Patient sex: M
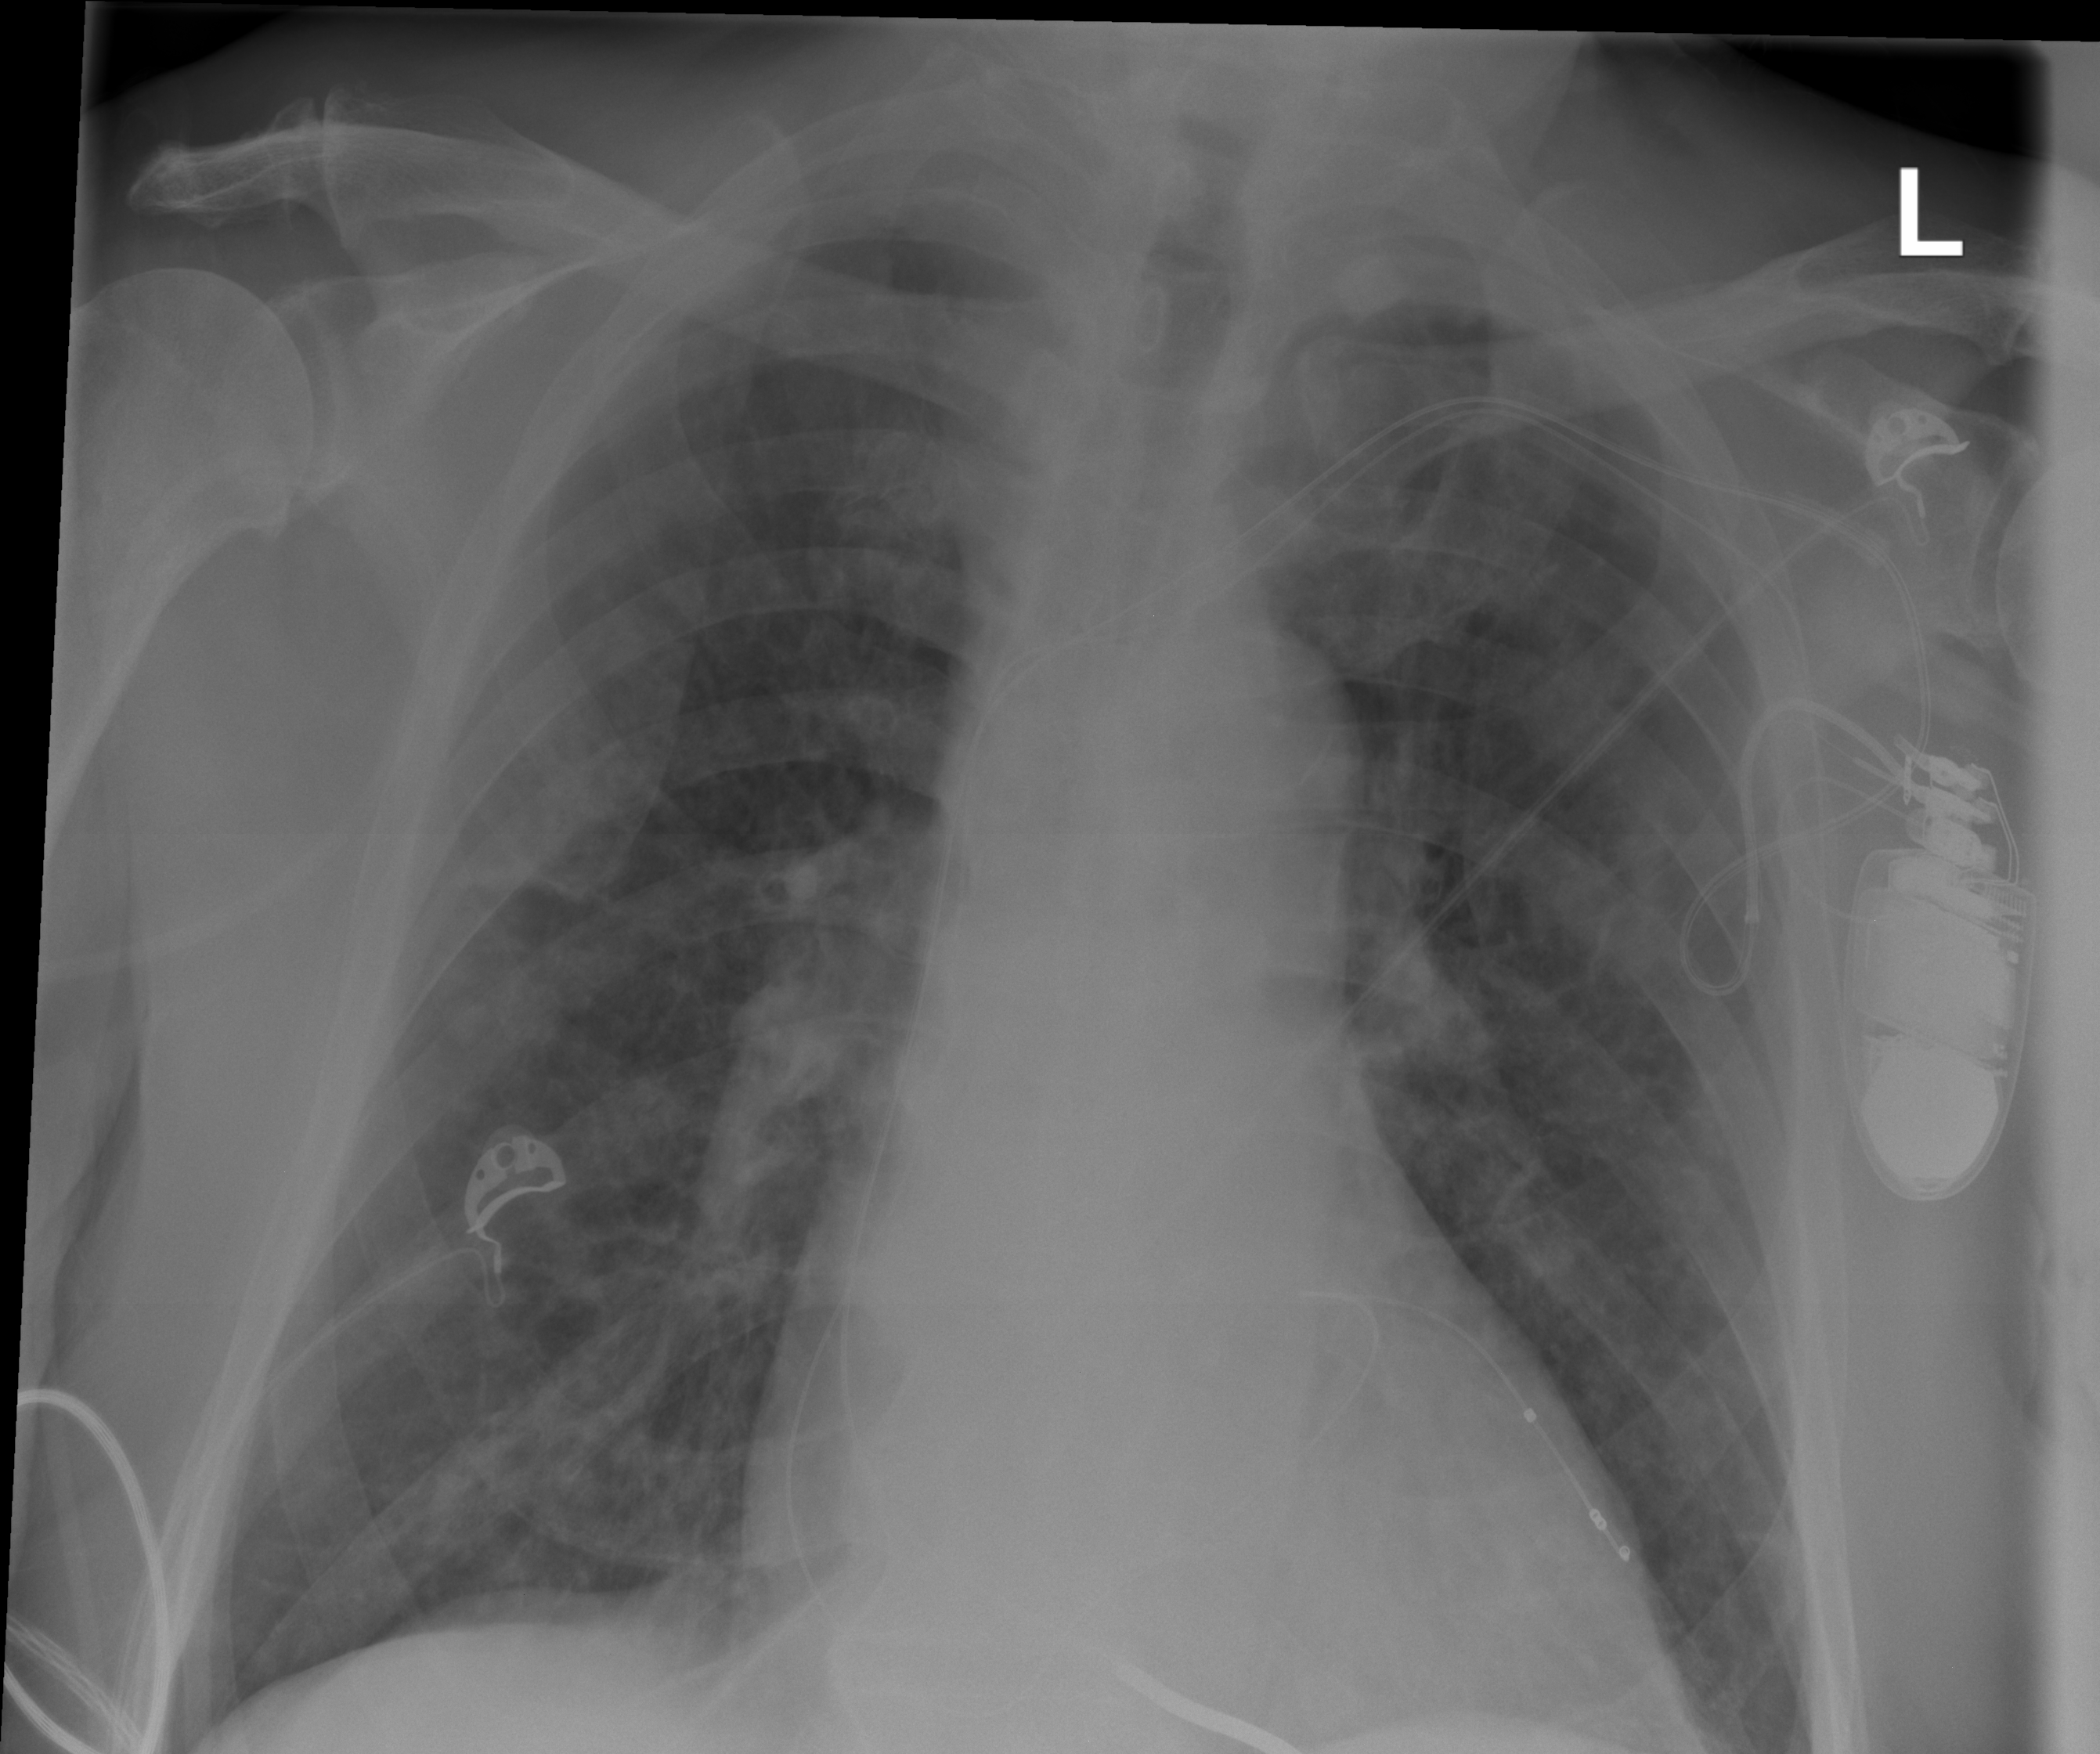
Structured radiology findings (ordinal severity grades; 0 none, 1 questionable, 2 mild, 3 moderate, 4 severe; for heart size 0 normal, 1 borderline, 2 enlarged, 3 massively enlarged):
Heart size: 2
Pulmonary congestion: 2
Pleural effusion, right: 0
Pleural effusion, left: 0
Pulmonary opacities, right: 3
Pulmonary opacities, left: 2
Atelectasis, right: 0
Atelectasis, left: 0